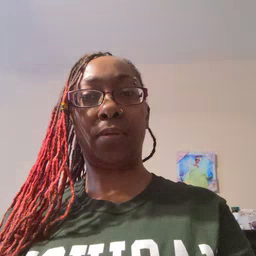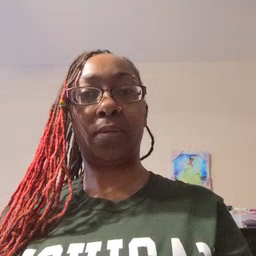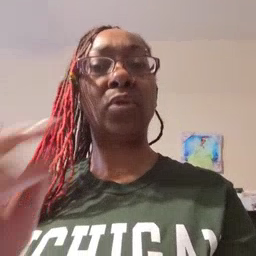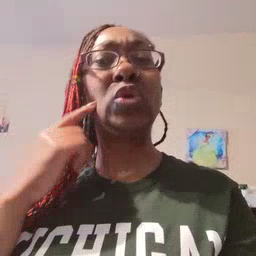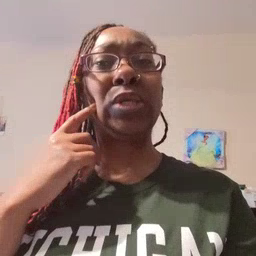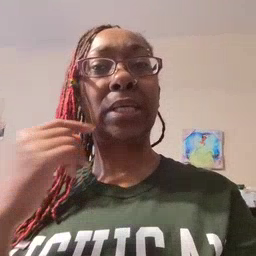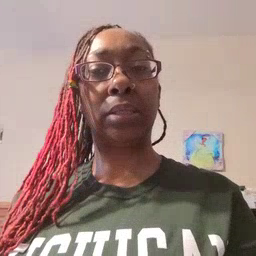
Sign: cheek